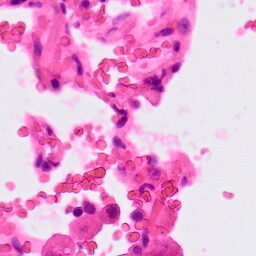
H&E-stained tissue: Lung